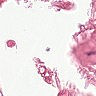
Metastatic tissue present: no